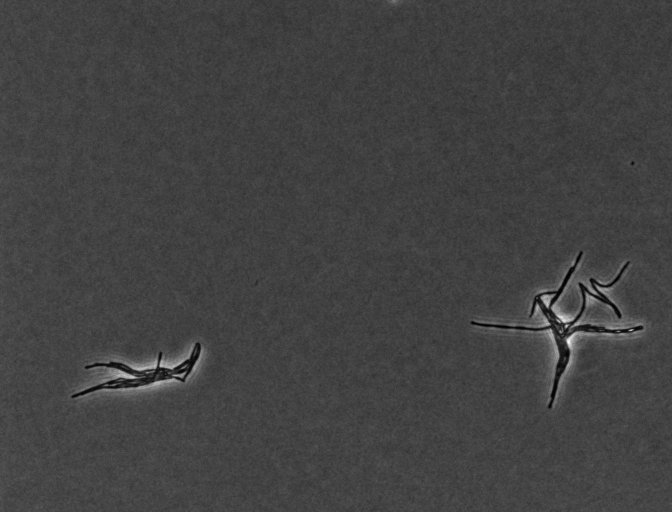
Phase contrast microscopy, 20x objective, 3 h incubation